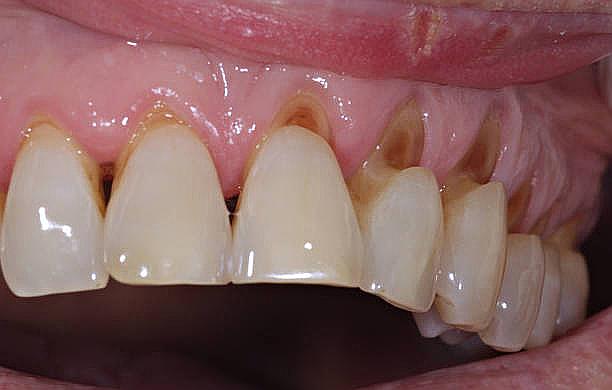
Condition: Gingivitis